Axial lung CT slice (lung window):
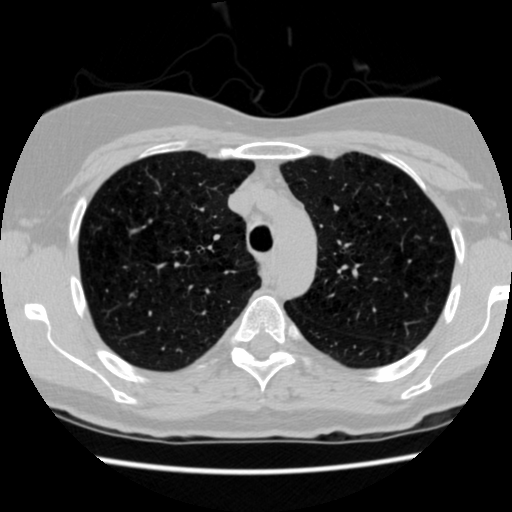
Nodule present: no